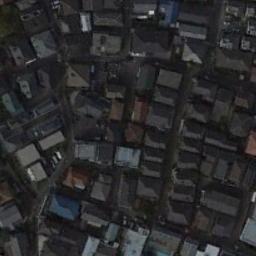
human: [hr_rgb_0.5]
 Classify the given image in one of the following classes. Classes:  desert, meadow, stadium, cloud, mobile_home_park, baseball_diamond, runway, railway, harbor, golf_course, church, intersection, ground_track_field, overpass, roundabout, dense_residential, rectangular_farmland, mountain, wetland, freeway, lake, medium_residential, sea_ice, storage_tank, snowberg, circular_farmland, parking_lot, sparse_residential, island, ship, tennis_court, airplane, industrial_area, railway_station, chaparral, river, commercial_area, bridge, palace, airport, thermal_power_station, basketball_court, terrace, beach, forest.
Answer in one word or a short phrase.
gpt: dense_residential